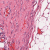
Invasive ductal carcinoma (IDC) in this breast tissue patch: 0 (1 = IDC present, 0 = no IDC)